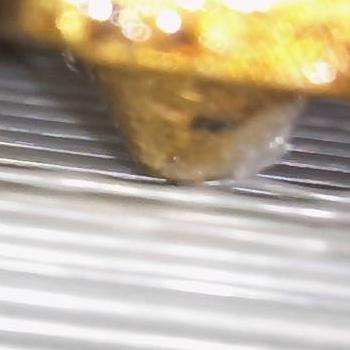
Flow rate: 42%